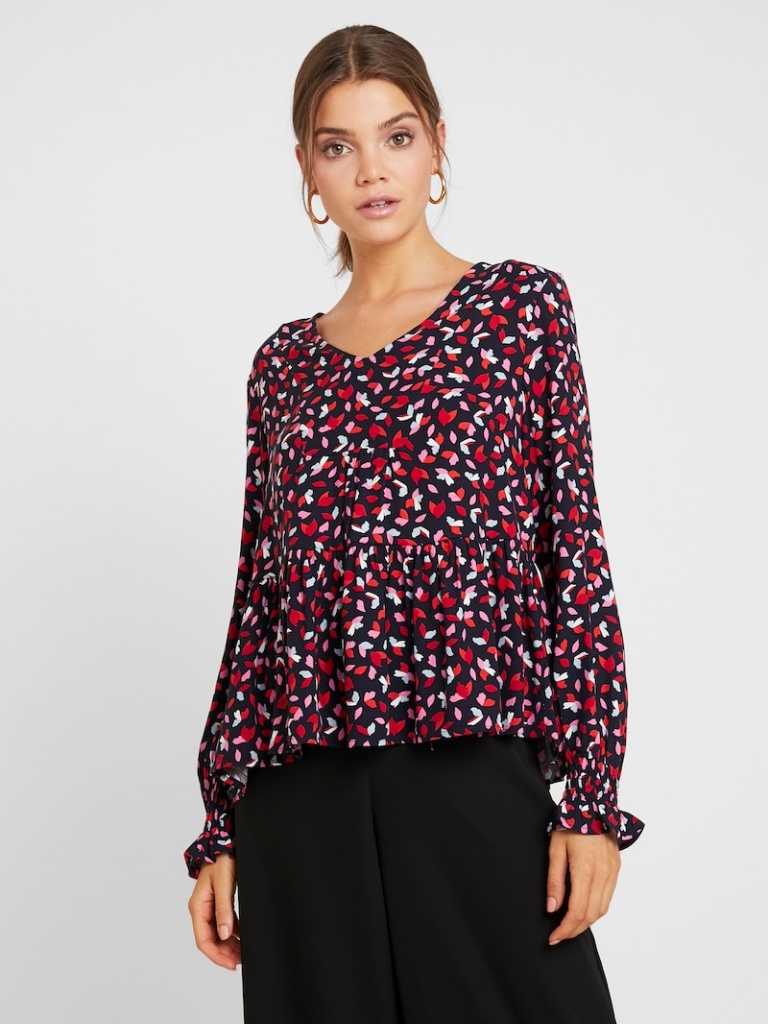
chiffon relaxed a long-sleeved with the sleeves down hip length Untucked v-neck blouse